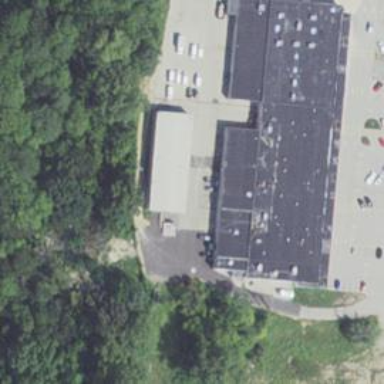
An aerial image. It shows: Commercial building.